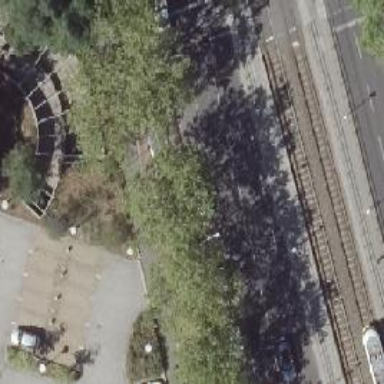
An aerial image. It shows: Platform at public transport location with shelter.